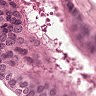
Metastatic tissue present: yes